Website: home-depot
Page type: account-selection
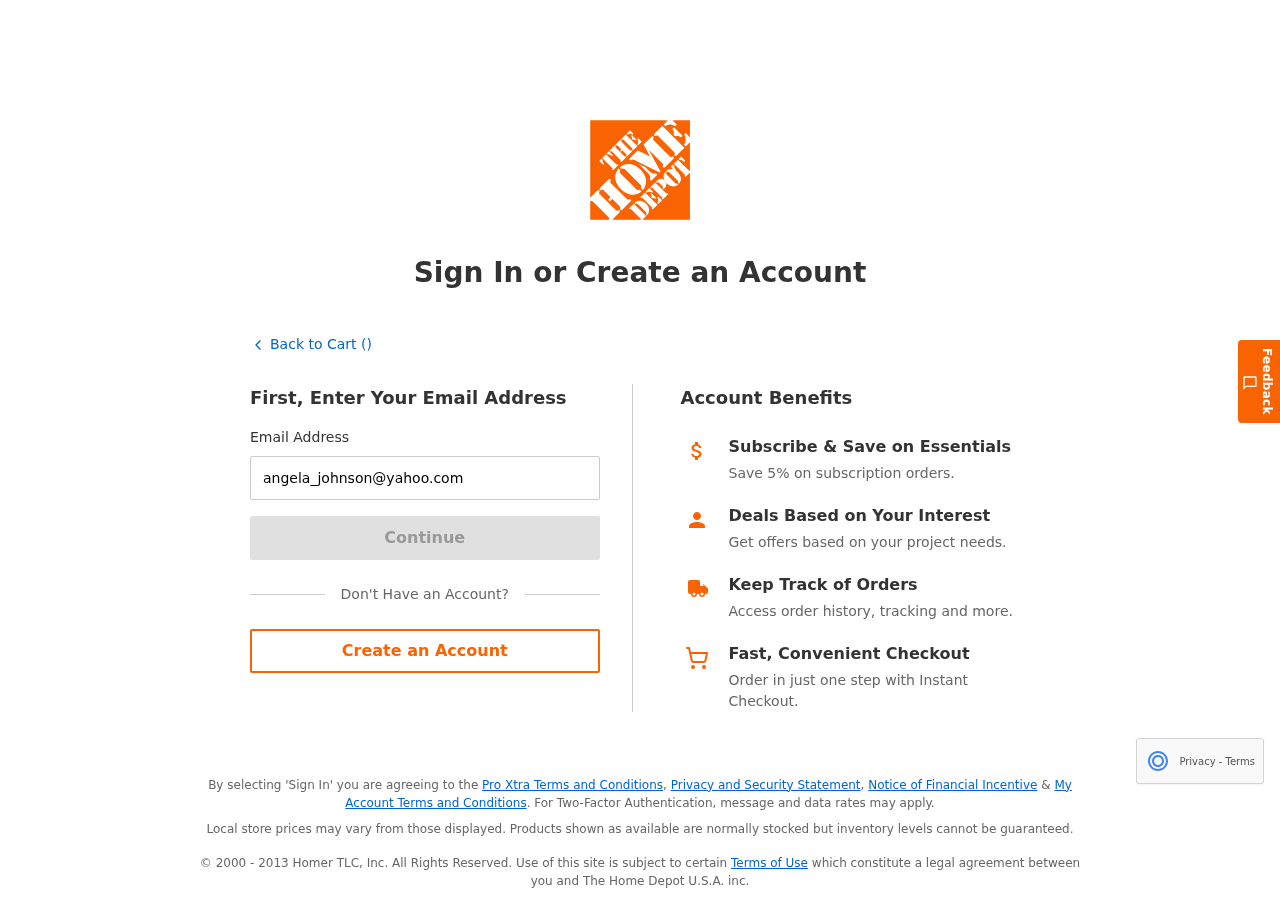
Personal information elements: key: PII_EMAIL
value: angela_johnson@yahoo.com